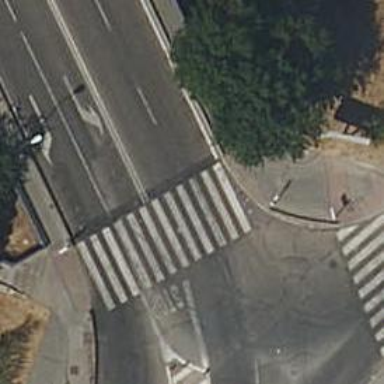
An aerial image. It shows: Uncontrolled crossing on the road.